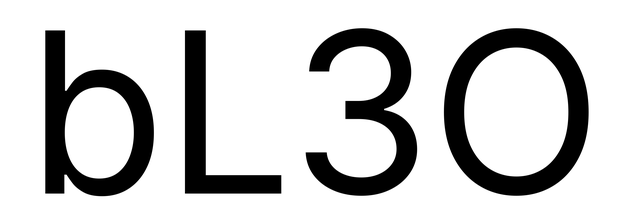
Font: Inter_Regular